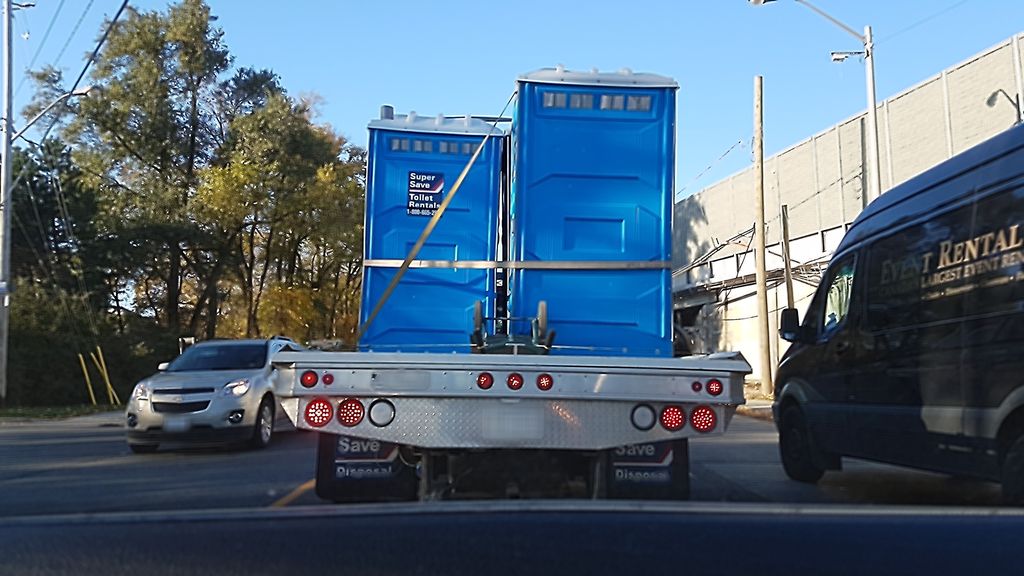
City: toronto